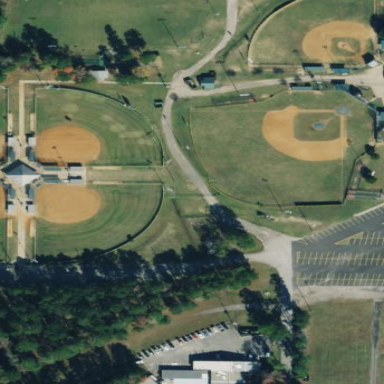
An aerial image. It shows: Baseball pitch for leisure land activities.